Question: I'm trying to center some text in SFML. It doesen't really work though as you can see in the picture below.

Maybe something is wrong with my math?
'''
void TextRenderer::renderCentered(sf::RenderWindow& window, std::string string, sf::Vector2f position, int size, sf::Color color) {
sf::Text text;
text.setFont(TextRenderer::kavoon);
text.setString(string);
float width = text.getLocalBounds().width;
text.setPosition(position.x - width / 2, position.y);
text.setCharacterSize(size);
text.setColor(color);
window.draw(text);
}
'''
in render method:
'''
TextRenderer::renderCentered(*window, pickuptext.str(), sf::Vector2f(player->sprite.getPosition().x, player->sprite.getPosition().y - 48), 28, sf::Color(255, 145, 61));
TextRenderer::renderCentered(*window, pickuptextdesc.str(), sf::Vector2f(player->sprite.getPosition().x, player->sprite.getPosition().y - 16), 18, sf::Color(255, 145, 61));
'''
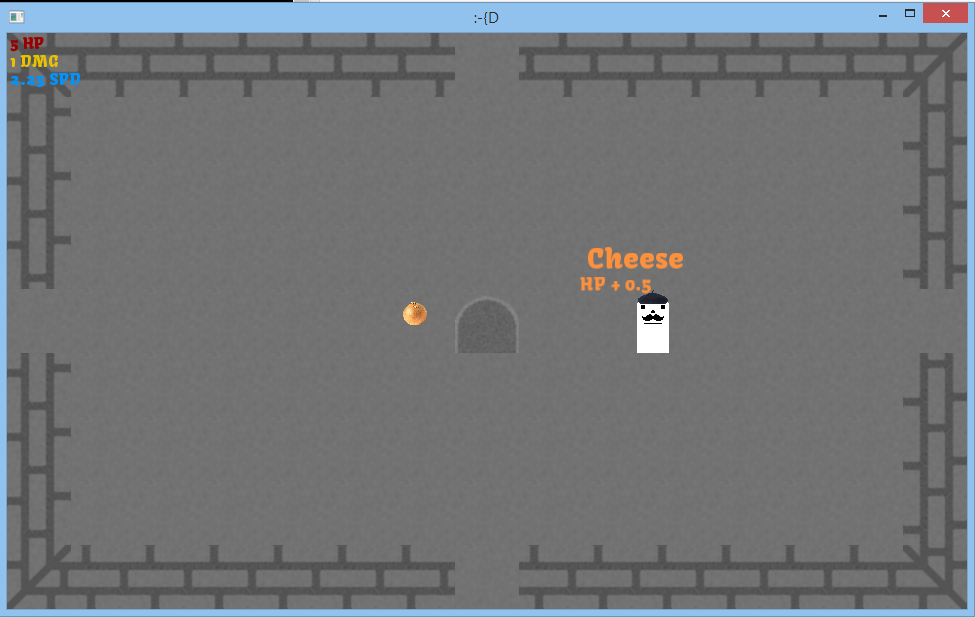
Answer: The formula for centering text horizontally within a bounding box is:
'''
text_start = bounding_box_width / 2 - text_width / 2;
'''
Looks like you may not be supplying the bounding box horizontal center point.